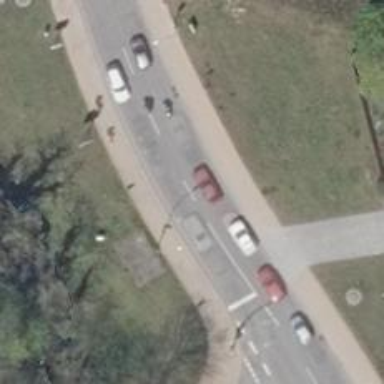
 featuring separate sidewalks and separate cycleway."